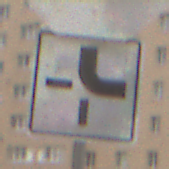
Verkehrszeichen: VerlaufVorfahrtsstrasse4
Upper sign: Stop
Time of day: MorningAfternoon
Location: Outdoor (Urban)
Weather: Overcast
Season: NotSpecified
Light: Natural